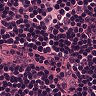
Metastatic tissue present: no